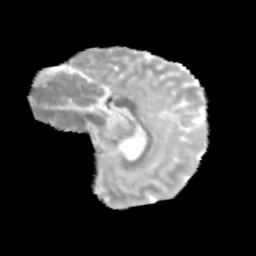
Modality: MD
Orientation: sagittal
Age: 11
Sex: male
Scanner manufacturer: siemens
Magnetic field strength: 3 T
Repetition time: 3.8 s
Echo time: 0.07 s